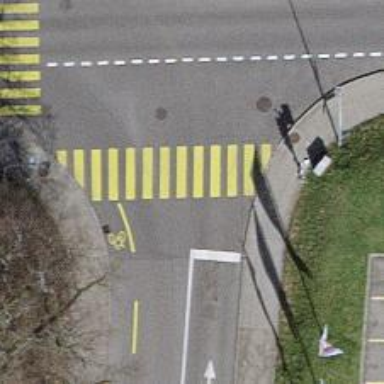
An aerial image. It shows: Road crossing with traffic signals.